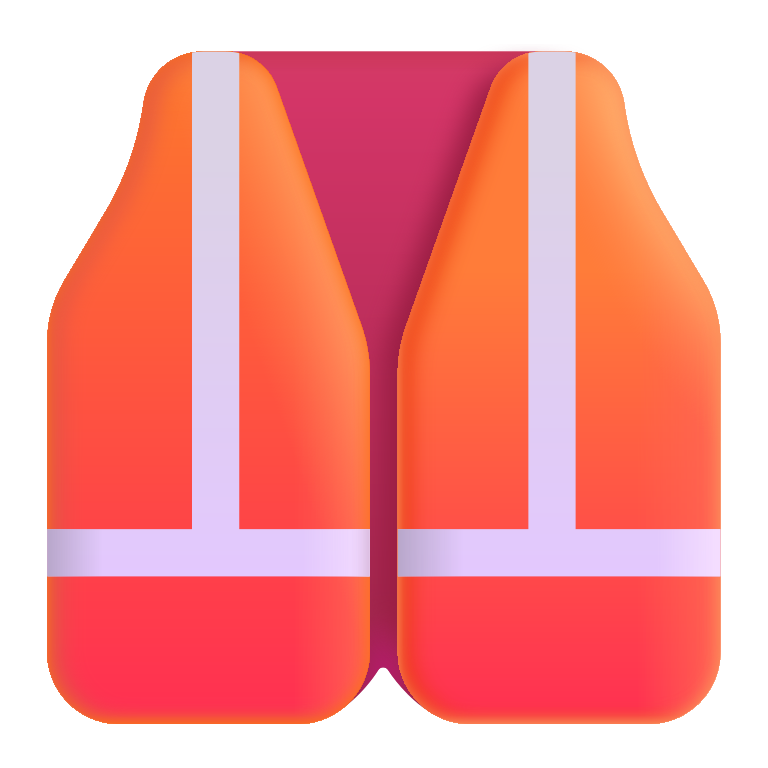
safety vest color